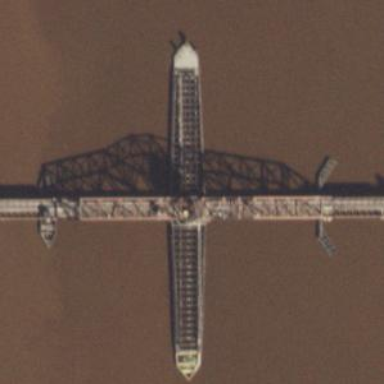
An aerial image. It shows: Swing bridge for railway traffic.